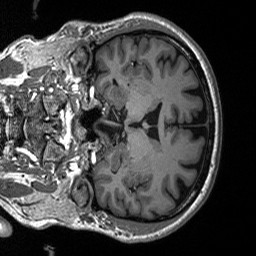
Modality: T1w
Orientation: coronal
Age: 58
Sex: male
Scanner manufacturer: siemens
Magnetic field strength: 3 T
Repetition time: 2.53 s
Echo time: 0.00219 s